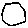
Label: hexagon